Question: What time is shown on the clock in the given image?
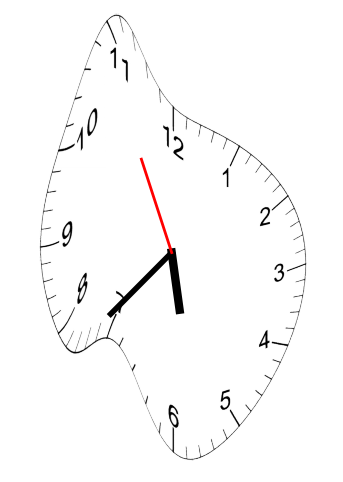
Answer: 05:36:55